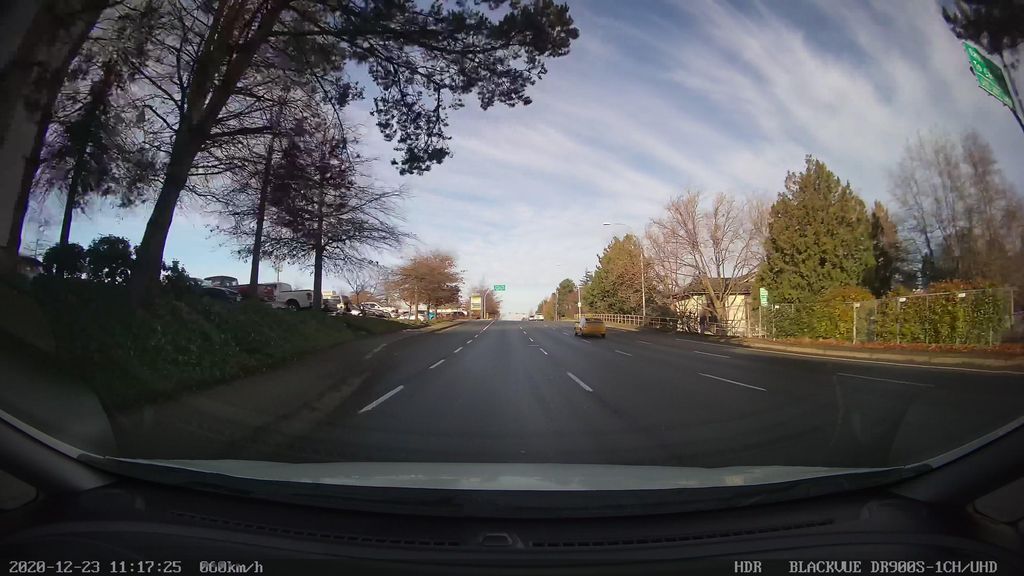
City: victoria